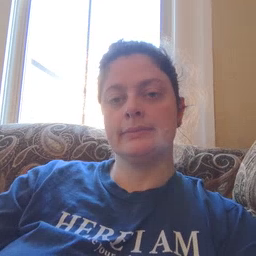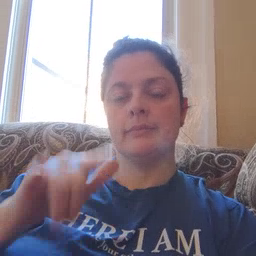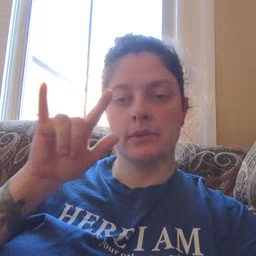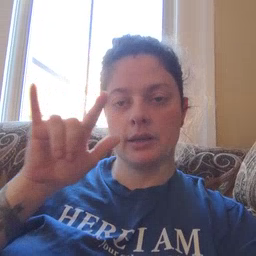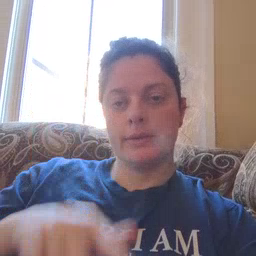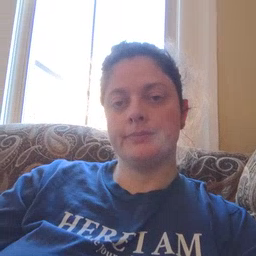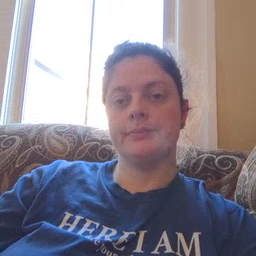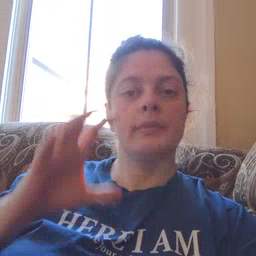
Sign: airplane